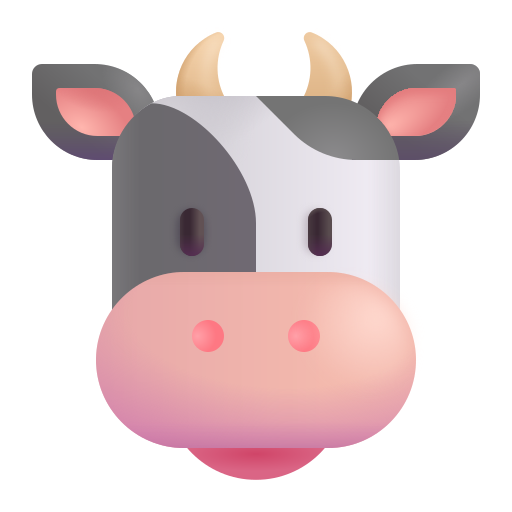
cow face color